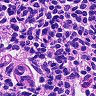
Metastatic tissue present: no